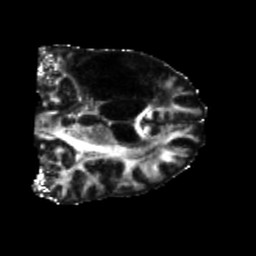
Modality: FA
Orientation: coronal
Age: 60
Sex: male
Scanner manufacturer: siemens
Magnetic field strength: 3 T
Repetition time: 5.25 s
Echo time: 0.08 s